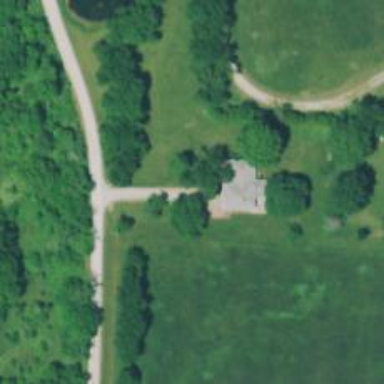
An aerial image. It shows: Driveway leading to service road.